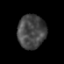
Tissue: prostate
Cell type: Myeloid cells
Senescence score: 0.3368
Nuclear area (px): 926
Mean DAPI intensity: 70.157